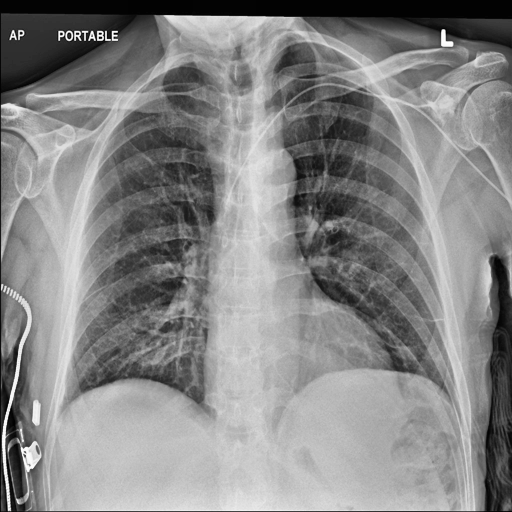
Finding: NORMAL